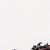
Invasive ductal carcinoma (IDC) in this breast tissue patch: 0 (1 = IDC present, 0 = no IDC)